Aerial crown-view tile of a tropical tree (Barro Colorado Island, Panama), acquired 20250715:
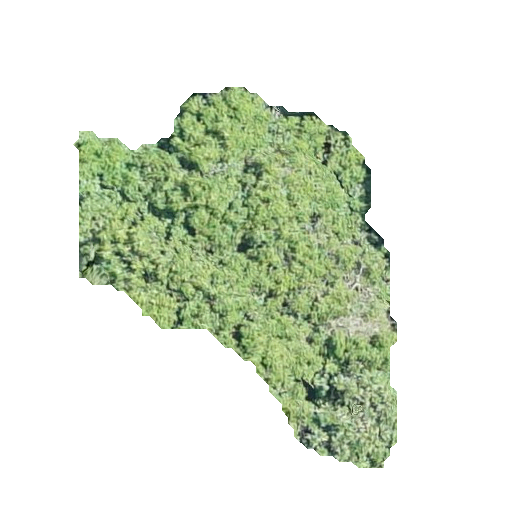
Species: Protium stevensonii
GBIF accepted scientific name: Tetragastris panamensis
Crown area: 111.999 m²